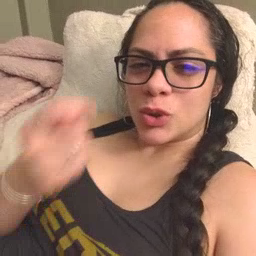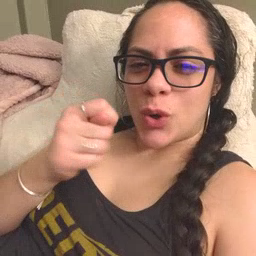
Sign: toy